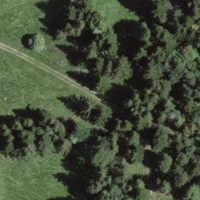
EUNIS habitat code: 44
Species observed at this site:
Plantago media